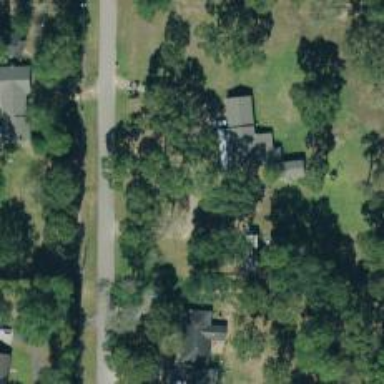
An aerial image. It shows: Driveway.